Interaction volume radius: 5 \u00c5
Interaction volume height: 30 \u00c5
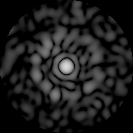
Disorder parameter: 0.8264